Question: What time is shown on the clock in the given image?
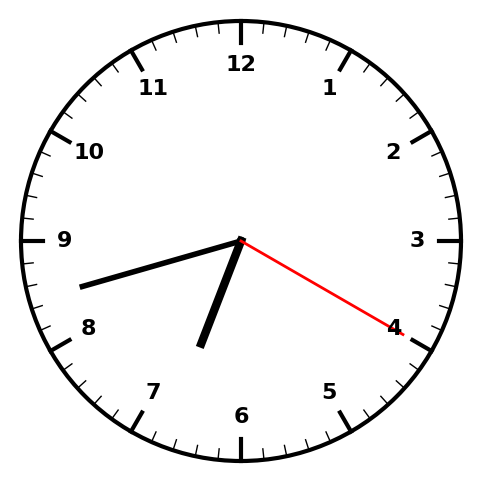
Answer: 06:42:20